Question: I am trying to setup an LDAP LoginModule (using <URL>. The user/password is correctly; it retrieves the roles from the user but when it tries to extract the CN value it cannot find the values.
I have followed the process, and in the end the failure is that I get a javax.naming.NameNotFoundException in the following line
'''
NamingEnumeration roleAnswer = ctx.search(searchBaseDN, roleFilter, roleconstraints);
'''
with the following values (doble quotes not included):
- - -
With that data, I expect the search to return me 'Urgencias', yet I only get the exception. It is not a permissions issue, since with the same user/password I can browse the LDAP tree without problem.
Any idea / suggestion? Thanks in advance.

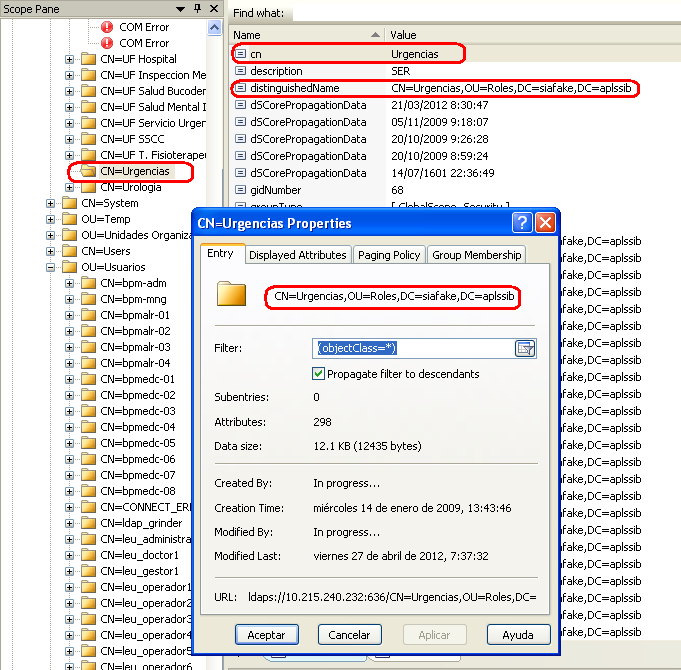
Answer: Ok, here is the answer that I found (also, some clarifications to the comments from Terry Gardner comments)
My sysadmins gave me user A ("system" user, that can connect and browse the LDAP). The user that will connect to my application would b user F (final user). When asked about samples to configure my jboss, they redirected my to the BrowserLdapModuleLogin (BLML).
Turns out, BLML works by doing an initial connection with user A, for retrieving user F data (full LDAP "name").
After that, a new connection is setup using user F connection data to validate user/password and retrieve the groups ('memberOf' attribute) to which it belongs. Until this point, all works as it should (at least with our setup).
The trouble began when I did setup the option to just get the "CN" value (instead of 'CN=value,OU=organization....'). By setting up this option, the module tries again to login into the roles tree to get the attribute. But it happens that F does not have permissions to do so.
As the module was provided by our IT people and I am new to LDAP, I assumed I was just setting up something wrong, and I did not want to change anything in the code. In the end, it happens that in the system that uses it, this module was used only for authentication; the roles were extracted from another DB and I have been forced to code around this issue.
Sorry for the annoyances...